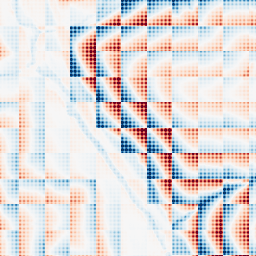
Category: wavelet
Decomposition family: wavelet_dwt
Decomposition parameters: wavelet: haar
level: 5
Upsampling method: sinc_blackman
Upsampling parameters: scale: 8
kernel_size: 8
Upsampling scale: 8